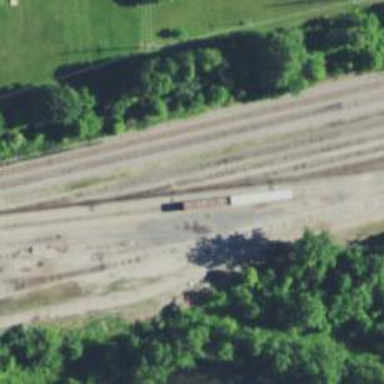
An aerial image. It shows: Railway yard used for servicing trains.